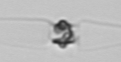
Label: Chaetoceros_didymus